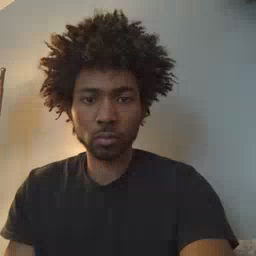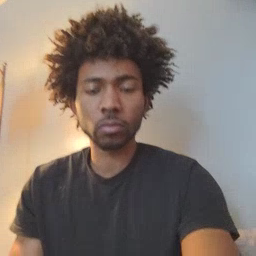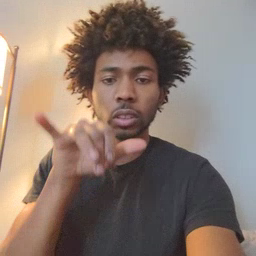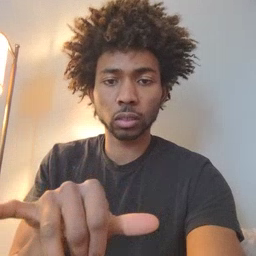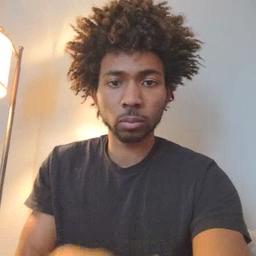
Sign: stay